五年级 · 度量几何学
学校将在暑假期间对教室内的墙壁和屋顶重新粉刷。五（1）班的教室长 8.5 米、宽 6 米、高 4 米，门窗和黑板的面积是 20 平方米，请你算一算五（1）班教室要粉刷的面积是多少平方米?

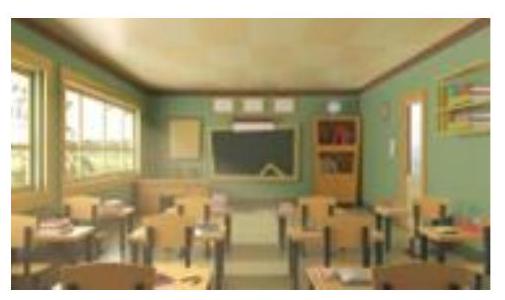
答案: 解147 平方米

【分析】把教室的内空间看成一个长方体, 地面不粉刷, 相当于求长方体 4 个侧面和 1 个上底面共 5 个面的表面积, 利用长方体的表面积公式: $S=a b+2 a h+2 b h$, 代入数据求出即可; 然后再减去门窗和黑板的面积就是要粉刷的面积。

【详解】 $8.5 \times 6+8.5 \times 4 \times 2+6 \times 4 \times 2-20$

$=51+68+48-20$

$=147$ (平方米)

答：五（1）班教室要粉刷的面积是 147 平方米。

【点睛】这是一道长方体表面积的实际应用, 在计算时要分清需要计算几个长方形面的面积, 缺少的是哪一个面的面积, 从而列式解答即可。